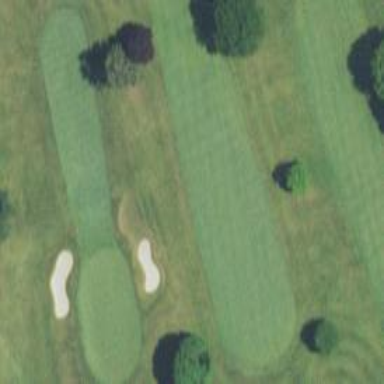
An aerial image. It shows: Golf fairway in the image.